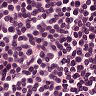
Metastatic tissue present: no